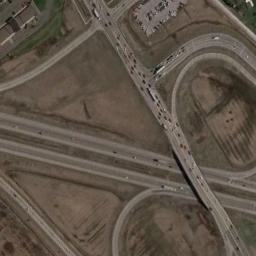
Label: overpass